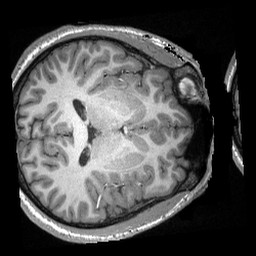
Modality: T1w
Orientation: axial
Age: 18
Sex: male